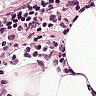
Metastatic tissue present: no